Field crop: maize
Growth stage: 2
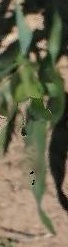
Species: maize